Interaction volume radius: 10 \u00c5
Interaction volume height: 10 \u00c5
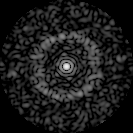
Disorder parameter: 0.8543